Interaction volume radius: 10 \u00c5
Interaction volume height: 20 \u00c5
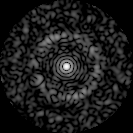
Disorder parameter: 0.8296